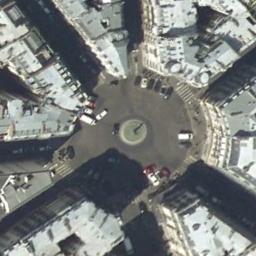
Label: roundabout